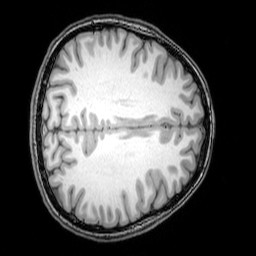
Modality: T1w
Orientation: axial
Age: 22
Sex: female
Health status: healthy
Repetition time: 0.081 s
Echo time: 0.037 s